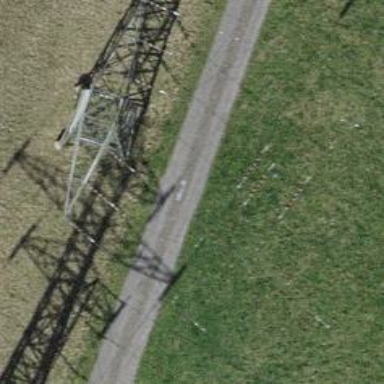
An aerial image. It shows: Power line is depicted.